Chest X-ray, AP view. Patient: 70 years old, sex M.
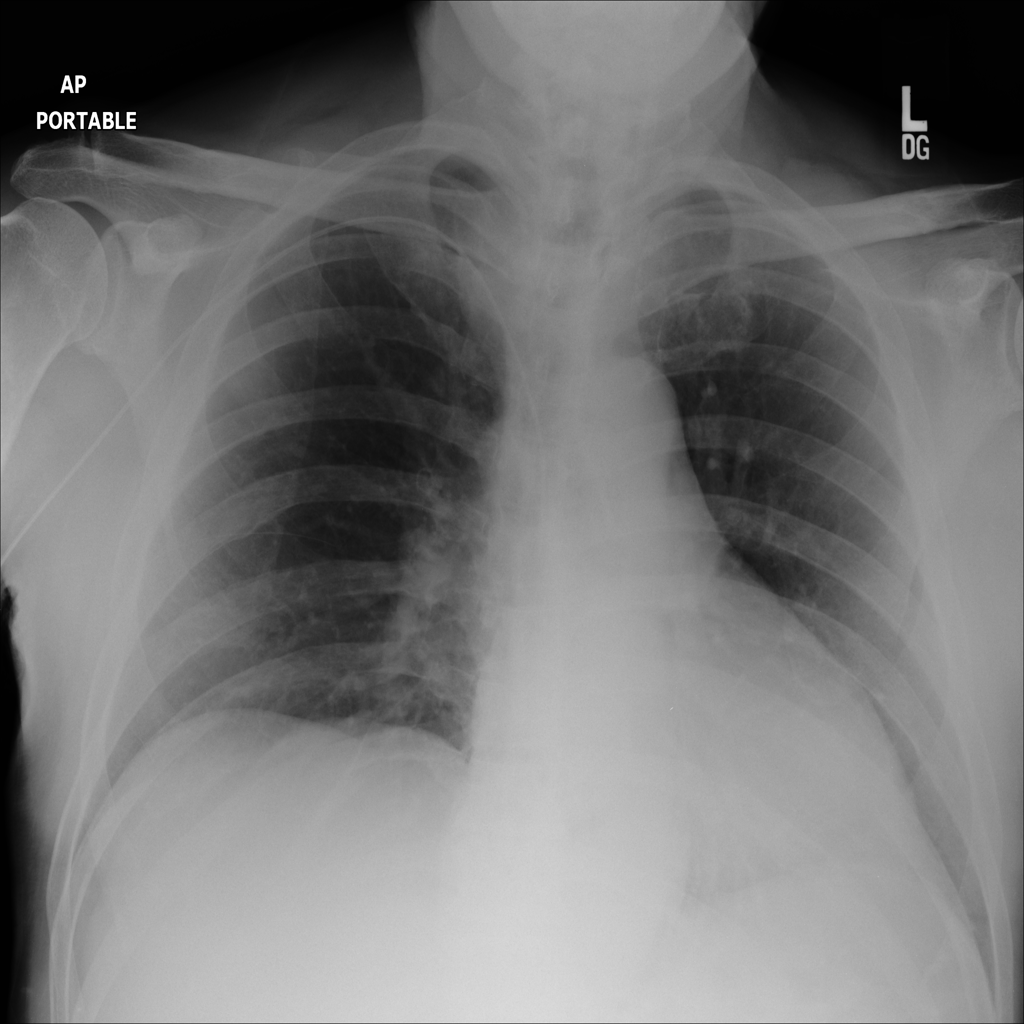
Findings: No Finding